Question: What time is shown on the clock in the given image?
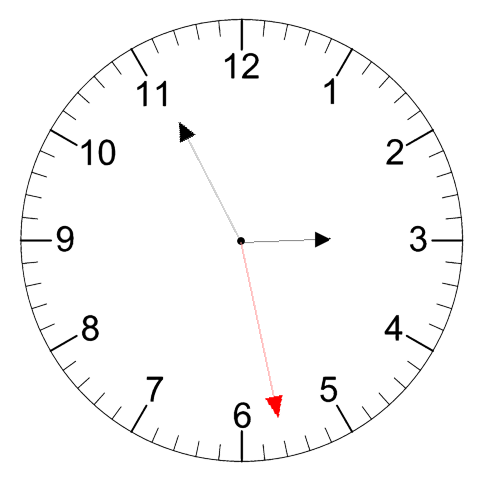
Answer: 02:55:28